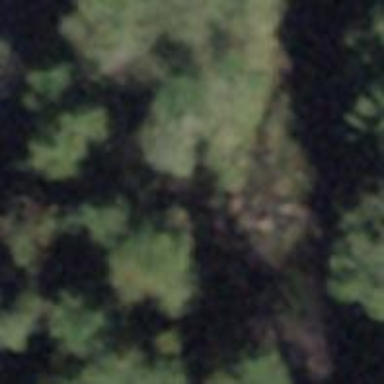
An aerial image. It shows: Bench.